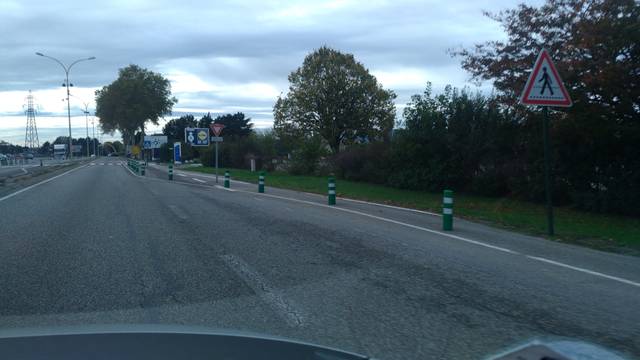
Region: France
Coordinates: 44.943, 4.919